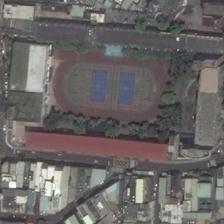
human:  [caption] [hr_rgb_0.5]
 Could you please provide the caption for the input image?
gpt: a playground is surrounded by some green trees and many buildings .

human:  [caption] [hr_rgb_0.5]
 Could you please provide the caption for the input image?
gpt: many buildings and several green plants are around a playground .

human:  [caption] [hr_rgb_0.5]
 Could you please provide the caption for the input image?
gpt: an old court and a curved road nearby with many cars .

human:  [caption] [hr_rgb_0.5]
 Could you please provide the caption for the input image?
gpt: this playground and the red building nearby is the spotlight in this area .

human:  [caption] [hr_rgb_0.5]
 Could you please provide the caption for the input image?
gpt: a playground is surrounded by some trees and many houses .